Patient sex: M
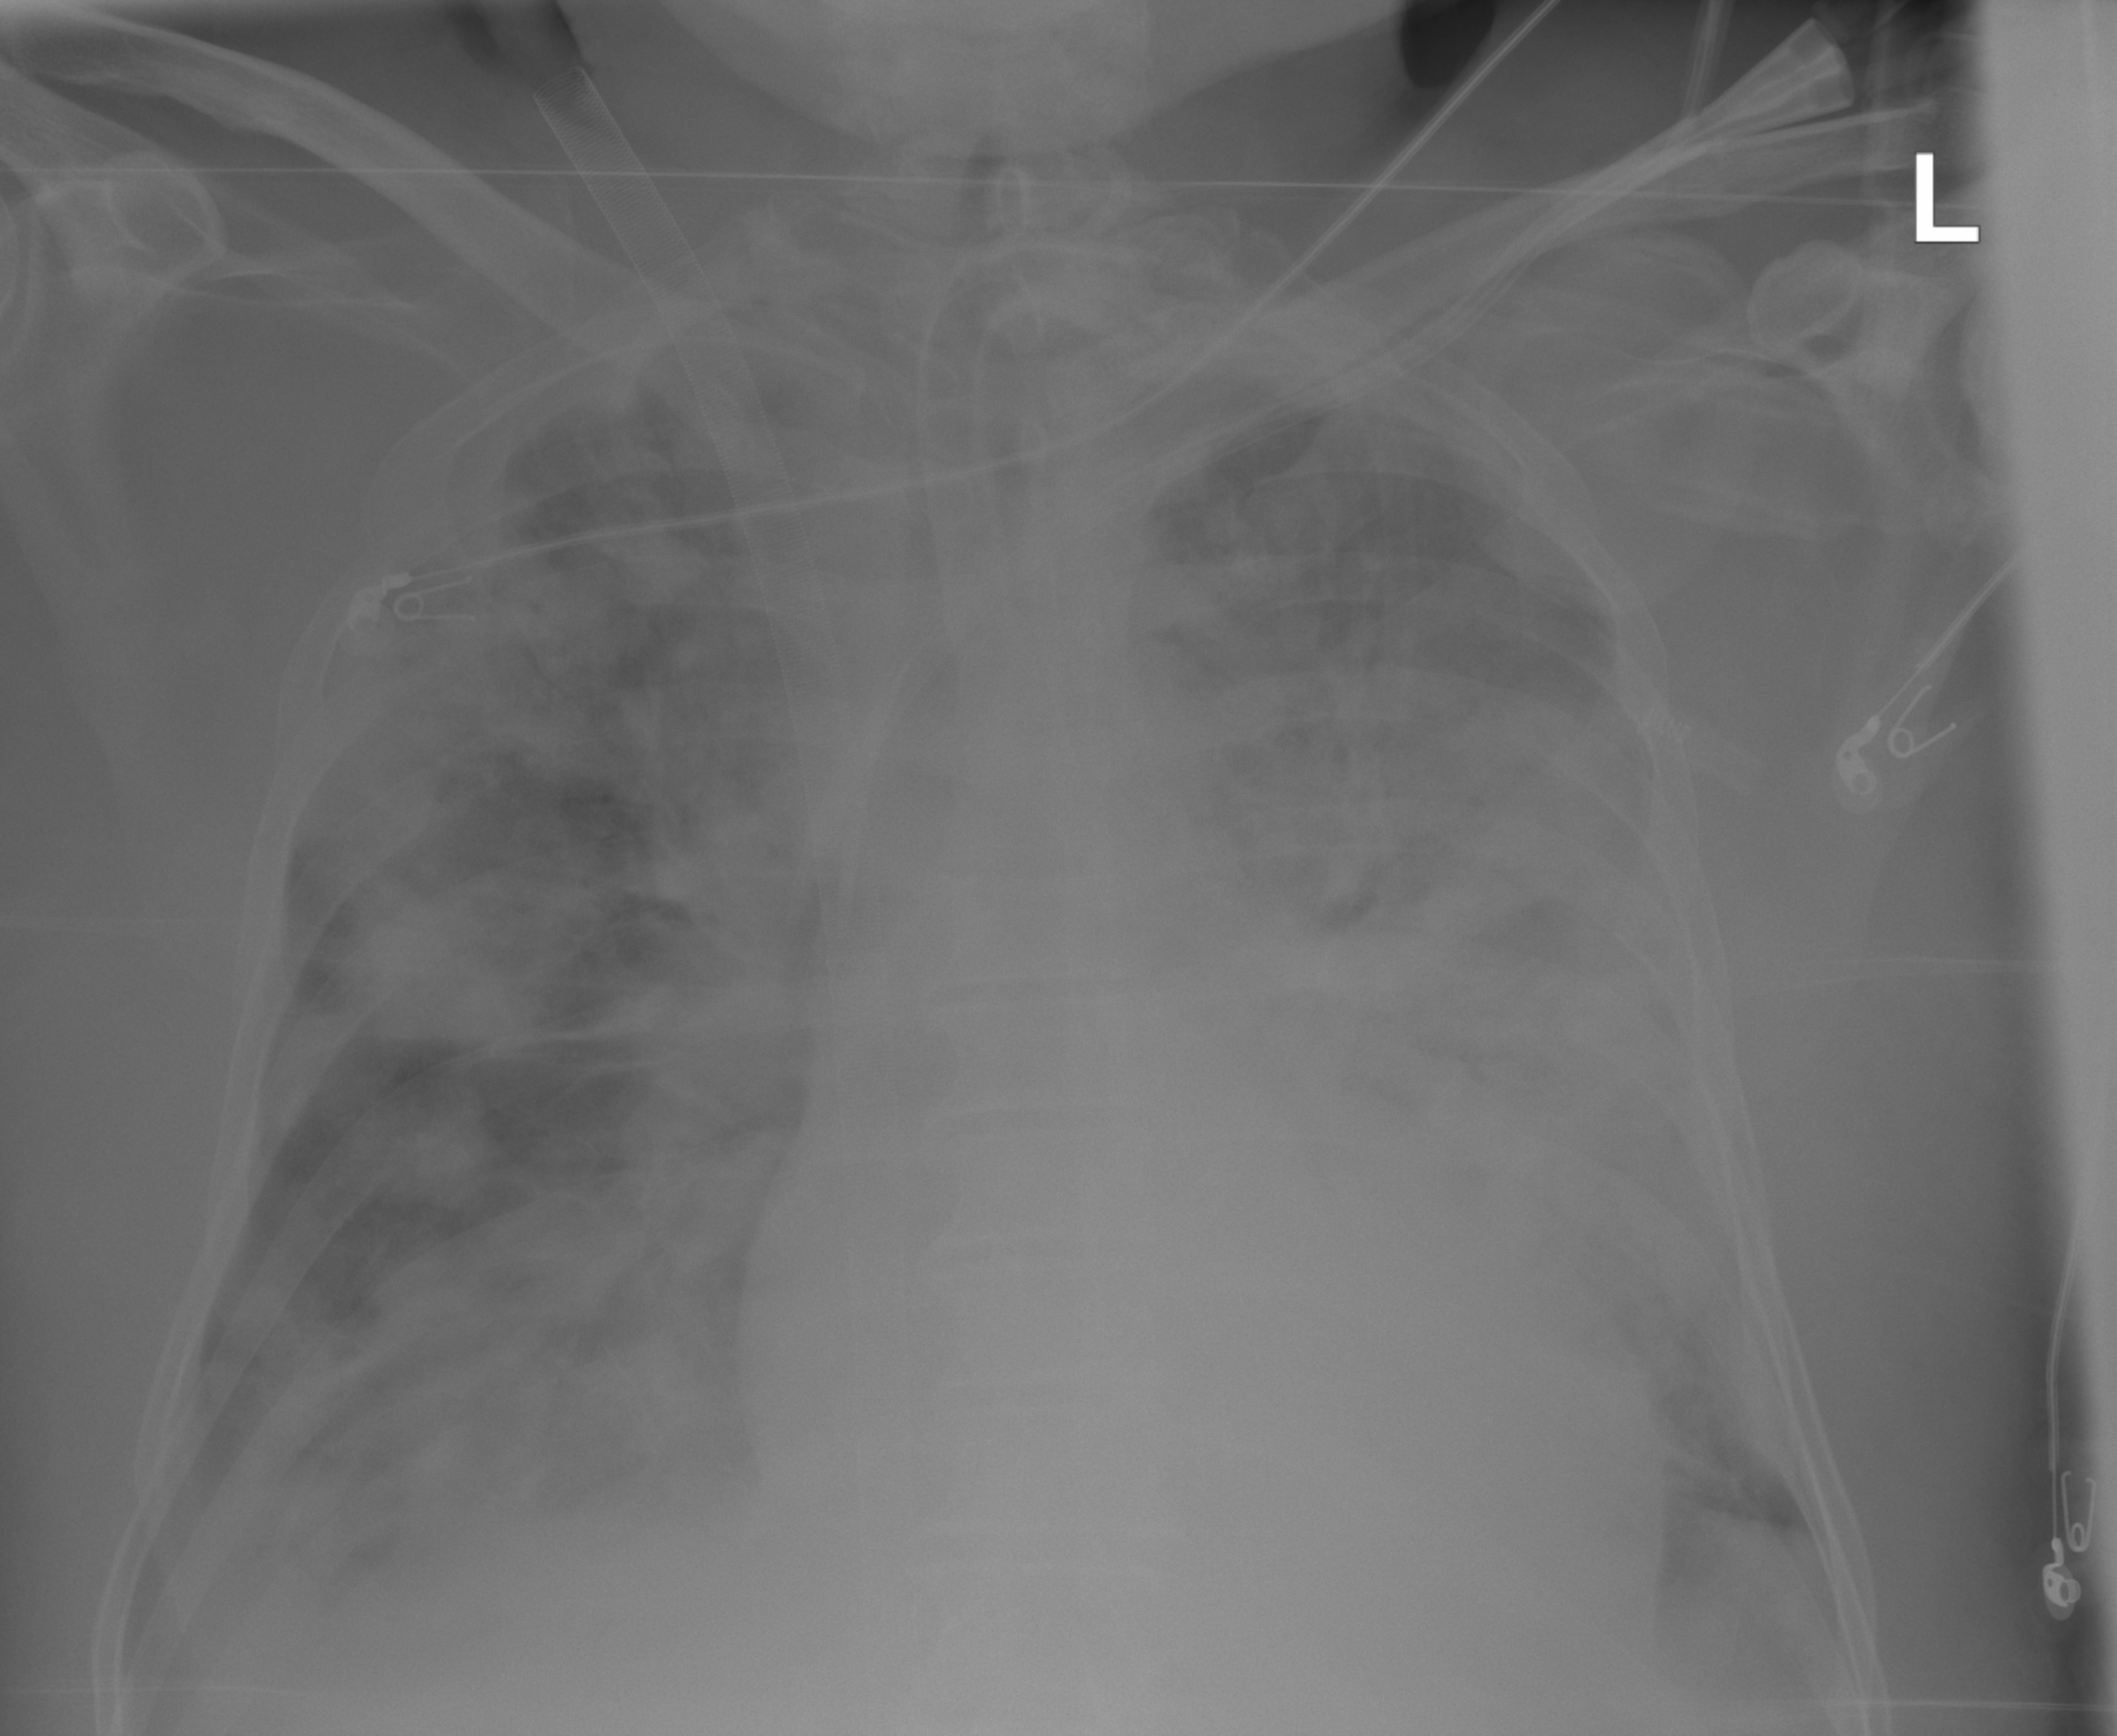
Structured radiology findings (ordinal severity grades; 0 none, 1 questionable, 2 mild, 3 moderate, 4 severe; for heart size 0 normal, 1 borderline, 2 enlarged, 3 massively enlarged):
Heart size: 1
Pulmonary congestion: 2
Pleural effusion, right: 2
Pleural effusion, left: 2
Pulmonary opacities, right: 3
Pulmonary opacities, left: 4
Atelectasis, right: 2
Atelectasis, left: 3